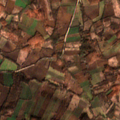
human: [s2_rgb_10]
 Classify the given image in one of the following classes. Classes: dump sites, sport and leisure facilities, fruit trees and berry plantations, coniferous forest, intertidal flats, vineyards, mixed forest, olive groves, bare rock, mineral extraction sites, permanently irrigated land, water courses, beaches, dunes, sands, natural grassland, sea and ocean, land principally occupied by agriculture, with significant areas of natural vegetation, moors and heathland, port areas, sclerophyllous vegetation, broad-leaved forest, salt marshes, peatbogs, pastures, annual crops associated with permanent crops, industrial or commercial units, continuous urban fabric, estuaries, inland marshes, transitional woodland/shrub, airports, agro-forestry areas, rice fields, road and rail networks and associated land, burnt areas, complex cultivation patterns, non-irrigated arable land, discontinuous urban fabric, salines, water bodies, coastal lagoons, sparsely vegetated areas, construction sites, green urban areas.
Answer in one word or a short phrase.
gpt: non-irrigated arable land, complex cultivation patterns, land principally occupied by agriculture, with significant areas of natural vegetation